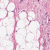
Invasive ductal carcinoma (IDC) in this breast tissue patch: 0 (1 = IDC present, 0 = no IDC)